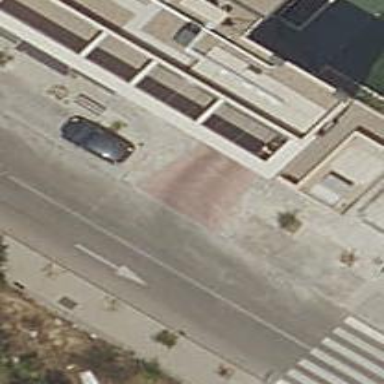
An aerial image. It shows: Parking entrance.